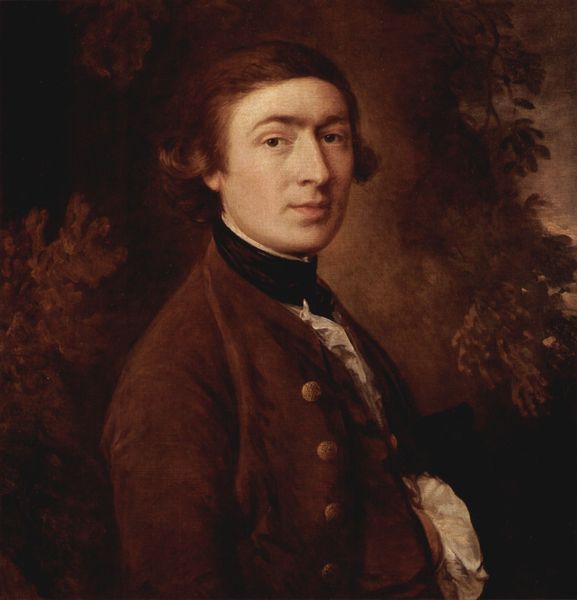
Titel: Selbstporträt
Künstler: Thomas Gainsborough
Standort: London
Institution: National Portrait Gallery
Schlagwörter: baum, blätter, dunkel, gemälde, hand, haut, himmel, laub, mann, schatten, weiß, wolken, bäume, gelb, landschaft, ocker, abend, braun, frisur, haar, hintergrund, mund, nacht, nase, ohr, profil, schwarz, stirn, blick, park, rot, tuch, beige, hemd, jacke, jung, arm, augen, barock, gesicht, kleidung, kragen, mensch, samt, spitze, ärmel, bildnis, blicken, hals, herr, portrait, porträt, natur, busch, büsche, gebüsch, auge, haare, halbfigur, mantel, adel, blatt, augenbrauen, bruststück, england, frontal, gainsborough, kinn, knopf, lippen, locke, locken, ohren, schulter, wald, garten, perücke, lächeln, seitlich, welle, monochrom, constable, falte, zopf, dichter, brauen, halstuch, dreiviertelansicht, junge, rüsche, rüschen, wange, augenbraue, knöpfe, jackett, weste, ohrläppchen, versteckt, stolz, dreiviertel, portait, seite, selbstbildnis, adeliger, manschette, proträt, stehkragen, jagd, nasenloch, pupille, nasenlöcher, taschentuch, selbstportrait, halbprofil, schwul, portät, jäger, lanschaft, wams, anglais, backe, einstecktuch, halsbinde, adliger, englisch, perrücke, jabot, galant, schearz, rüschenhemd, reynolds, gelockt, handhaltung, knopfe, parücke, constble, landadel, parrücke, hand in weste, pflanzen hintergrund